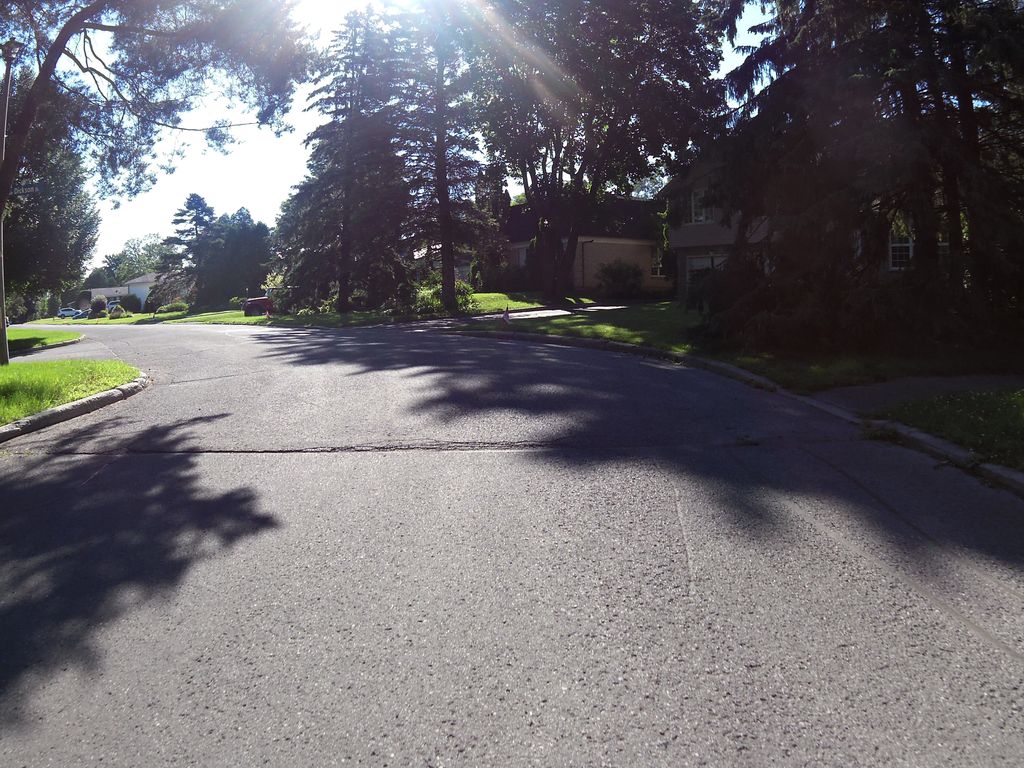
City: ottawa-gatineau